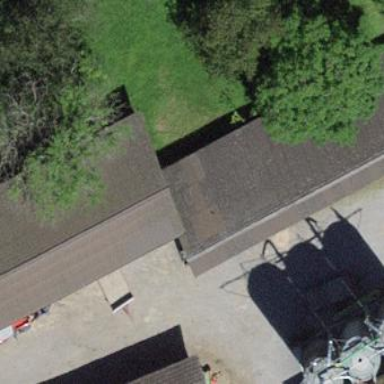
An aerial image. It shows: Rural barn.